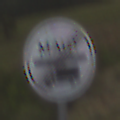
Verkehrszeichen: EndeMautpflicht
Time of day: Midday
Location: Outdoor (Nature)
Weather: Overcast
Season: NotSpecified
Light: Natural